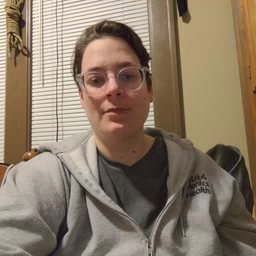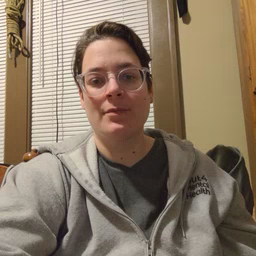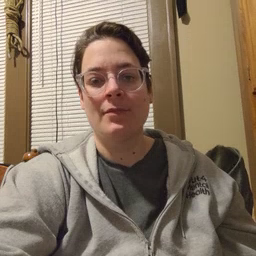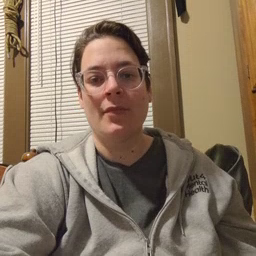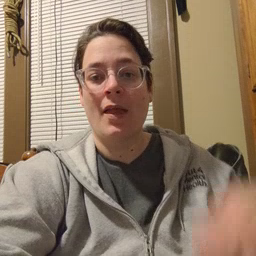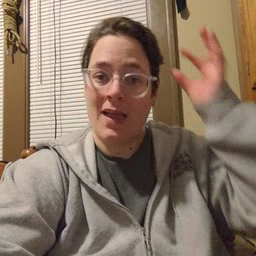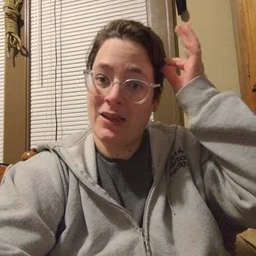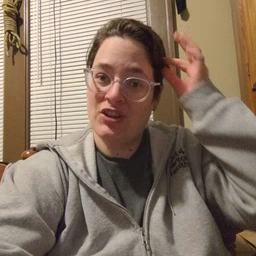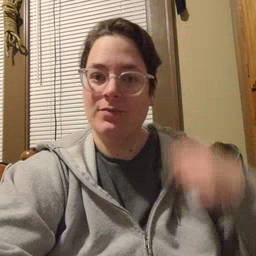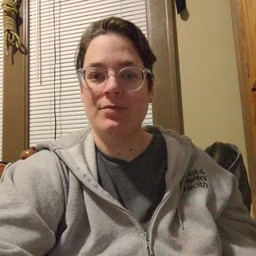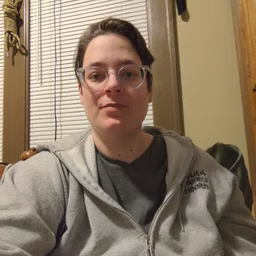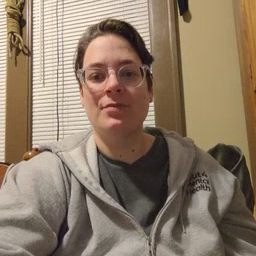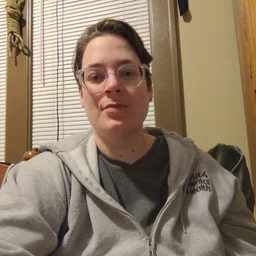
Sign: hair